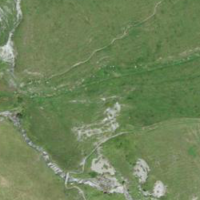
EUNIS habitat code: 23
Species observed at this site:
Colchicum autumnale